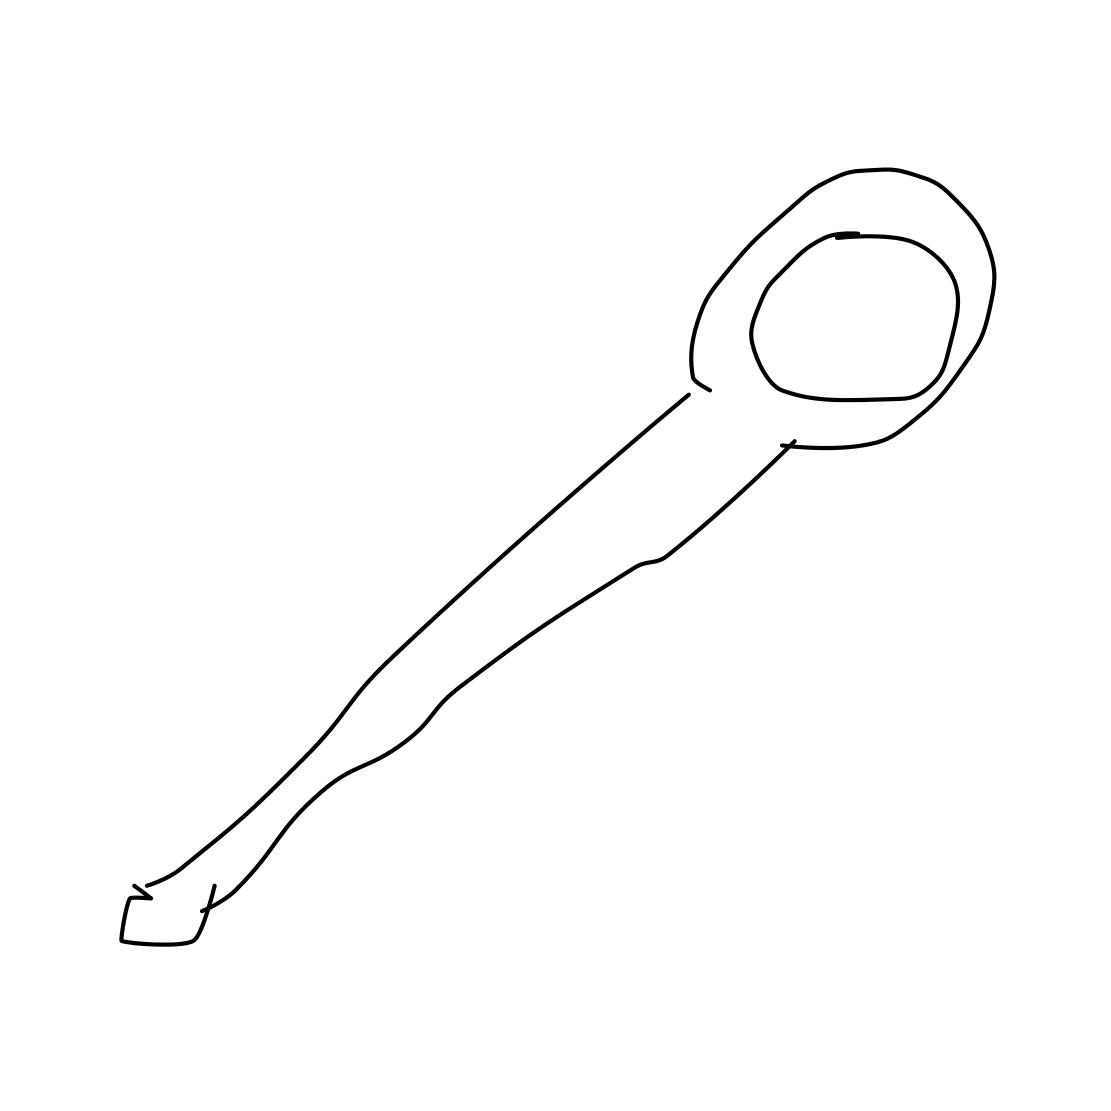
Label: spoon